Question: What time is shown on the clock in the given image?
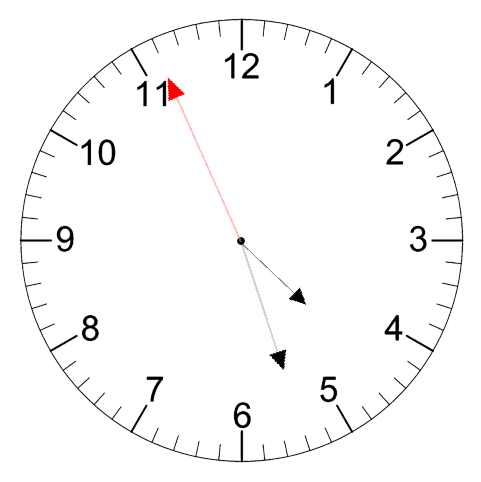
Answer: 04:26:56